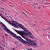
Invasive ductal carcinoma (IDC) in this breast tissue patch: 0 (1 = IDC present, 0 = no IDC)